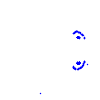
Particle: electron